Interaction volume radius: 5 \u00c5
Interaction volume height: 30 \u00c5
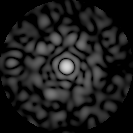
Disorder parameter: 0.8743